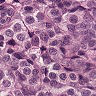
Metastatic tissue present: yes